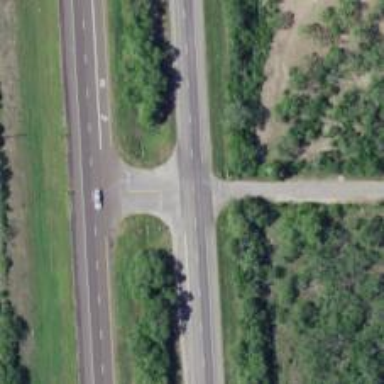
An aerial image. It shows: Trunk highway with expressway features.